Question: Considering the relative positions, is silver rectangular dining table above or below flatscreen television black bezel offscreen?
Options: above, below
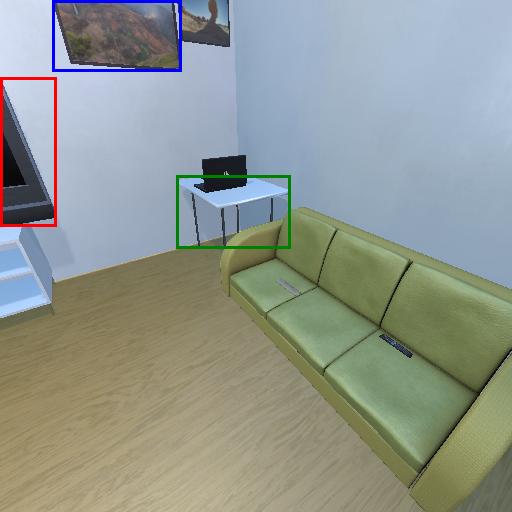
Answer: above